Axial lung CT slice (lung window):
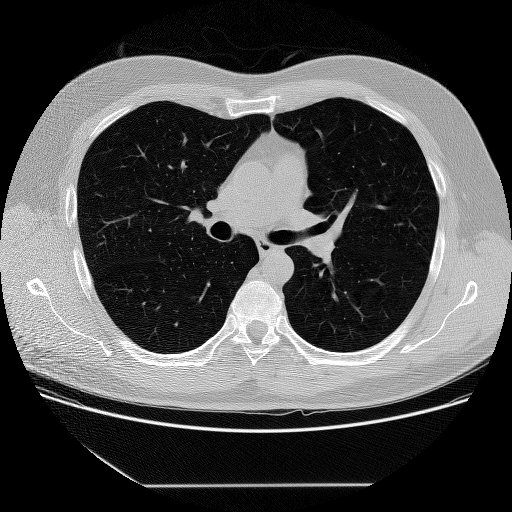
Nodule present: no